Question: I have problems building a Maven multi module project. I have a custom JRE which is added as System Libary on parent level. When I try to build child modules, they are not finding jars from custom JRE. Should I somehow add this custom JRE to parent module's POM as dependency or what would be the right way to configure this?

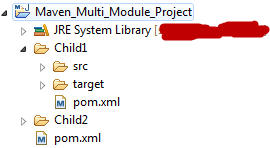
Answer: JRE and Maven dependencies are two different things, make sure you don't mix them up. Maven can't change the JRE because at the time when the first byte code of Maven is executed, the JRE is already active (it's what is executing Maven).
Now to solve your problem.
On the command line, use the environment variable 'JAVA_HOME' to tell Maven which Java runtime to use.
In Eclipse, when you start Maven with one of the menu entries, you have to use "Run -> Run as -> Maven build...". The second tab in the dialog reads "JRE". Here, you can select the JRE to use.
If you have existing entries, you can edit them in the "Launch Configuration" dialog (last entry in the Run/Debug menus and popups).
Lastly, make sure you give Maven a full SDK; a pure JRE is not enough if you need to compile Java code. The Java compiler is in 'lib/tools.jar' in a normal SDK.